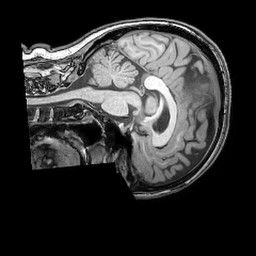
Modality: T1w
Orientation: sagittal
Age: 44
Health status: ill
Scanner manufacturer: philips
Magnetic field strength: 3 T
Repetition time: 0.007 s
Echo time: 0.003501 s